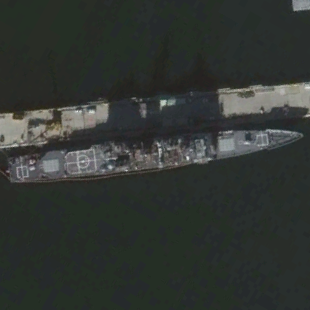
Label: cruiser